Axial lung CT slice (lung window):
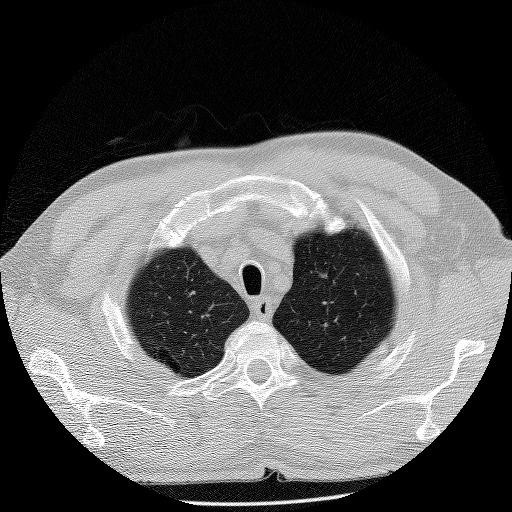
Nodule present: no